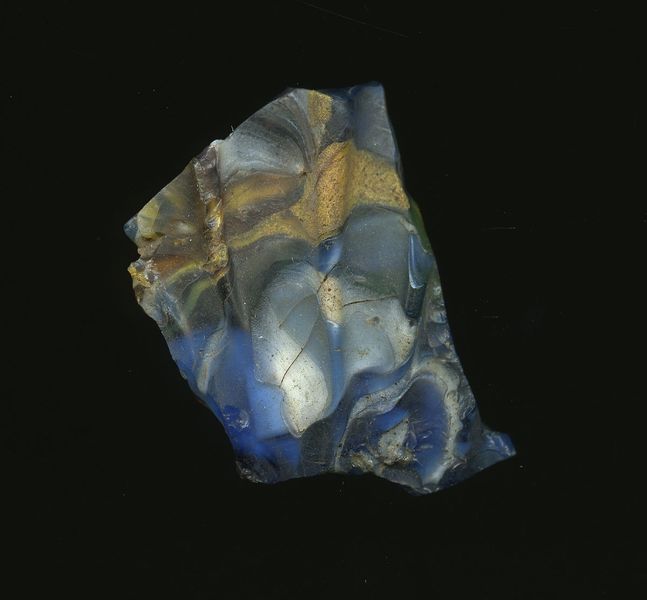
Titel: Fragment einer Rippenschale
Standort: Hamburg
Institution: Museum für Kunst und Gewerbe Hamburg
Schlagwörter: glas, schale, antike, geschnitten, kaiserzeit, gepresst, aufbewahrung, schankgeschirr, behälter, frühe kaiserzeit, prinzipat, römische, mittlere, späte